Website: bh-photo
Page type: address-validator
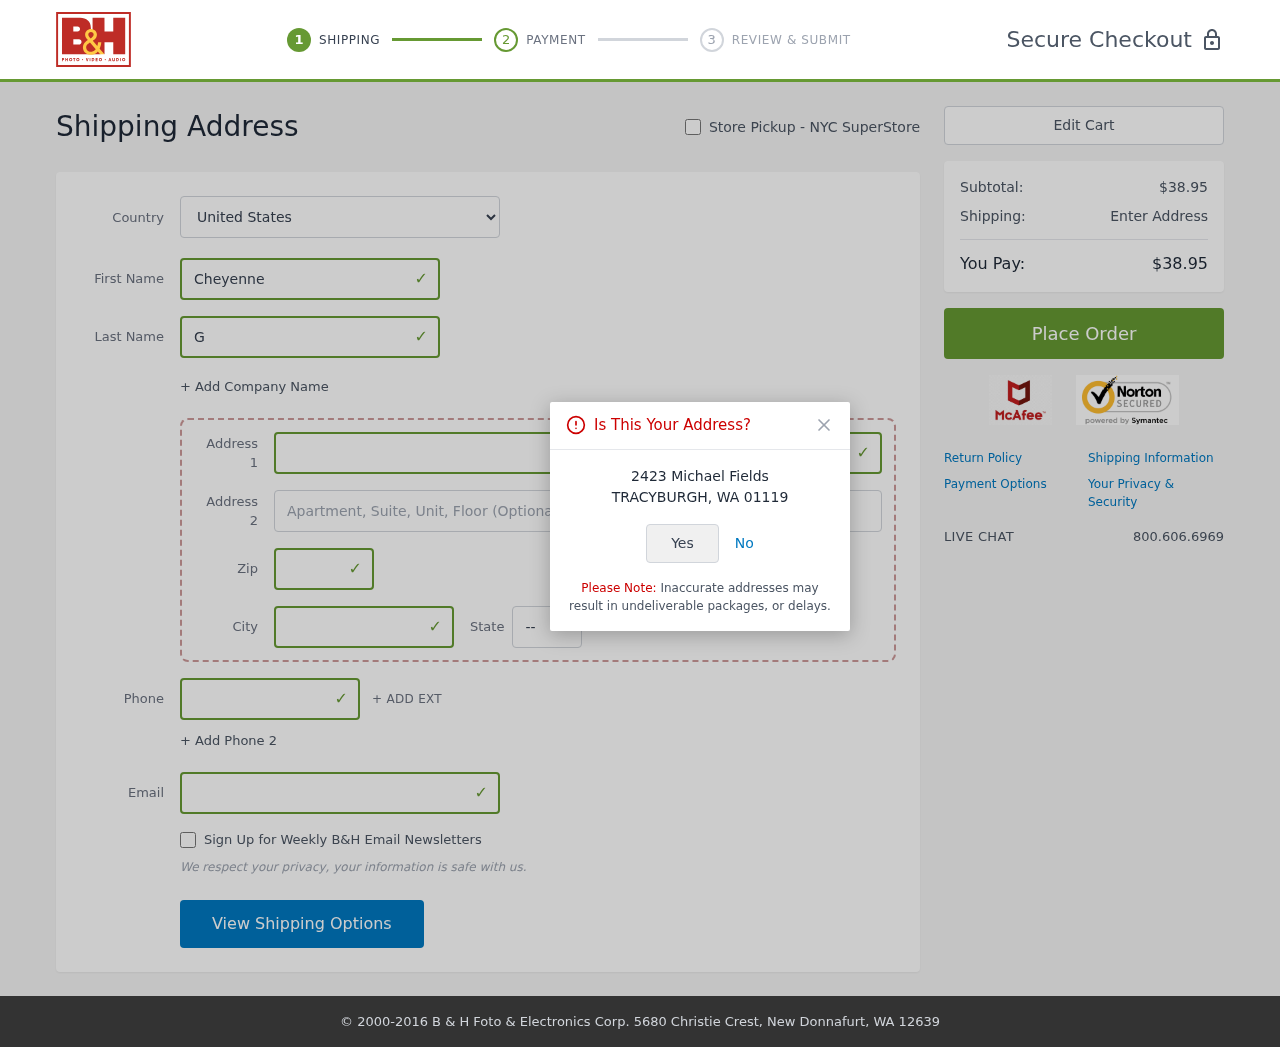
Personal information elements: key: PII_CITY
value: Tracyburgh
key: PII_COUNTRY
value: United States
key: PII_EMAIL
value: cheyenne_glenn@hotmail.com
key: PII_FIRSTNAME
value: Cheyenne
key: PII_LASTNAME
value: Glenn
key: PII_PHONE
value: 9333587332
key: PII_POSTCODE
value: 01119
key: PII_STATE_ABBR
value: WA
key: PII_STREET
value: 2423 Michael Fields
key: PII_CITY_CONFIRM
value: TRACYBURGH
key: PII_POSTCODE_FULL
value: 01119
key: PII_POSTCODE_NUMERIC
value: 1119
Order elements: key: ORDER_SUBTOTAL
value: $38.95
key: ORDER_TOTAL
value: $38.95